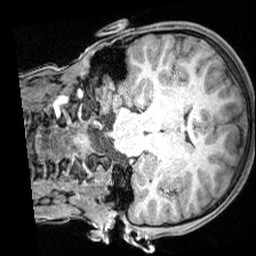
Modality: T1w
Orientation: coronal
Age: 10
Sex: male
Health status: ill
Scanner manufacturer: siemens
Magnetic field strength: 3 T
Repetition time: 1.6 s
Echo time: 0.00179 s